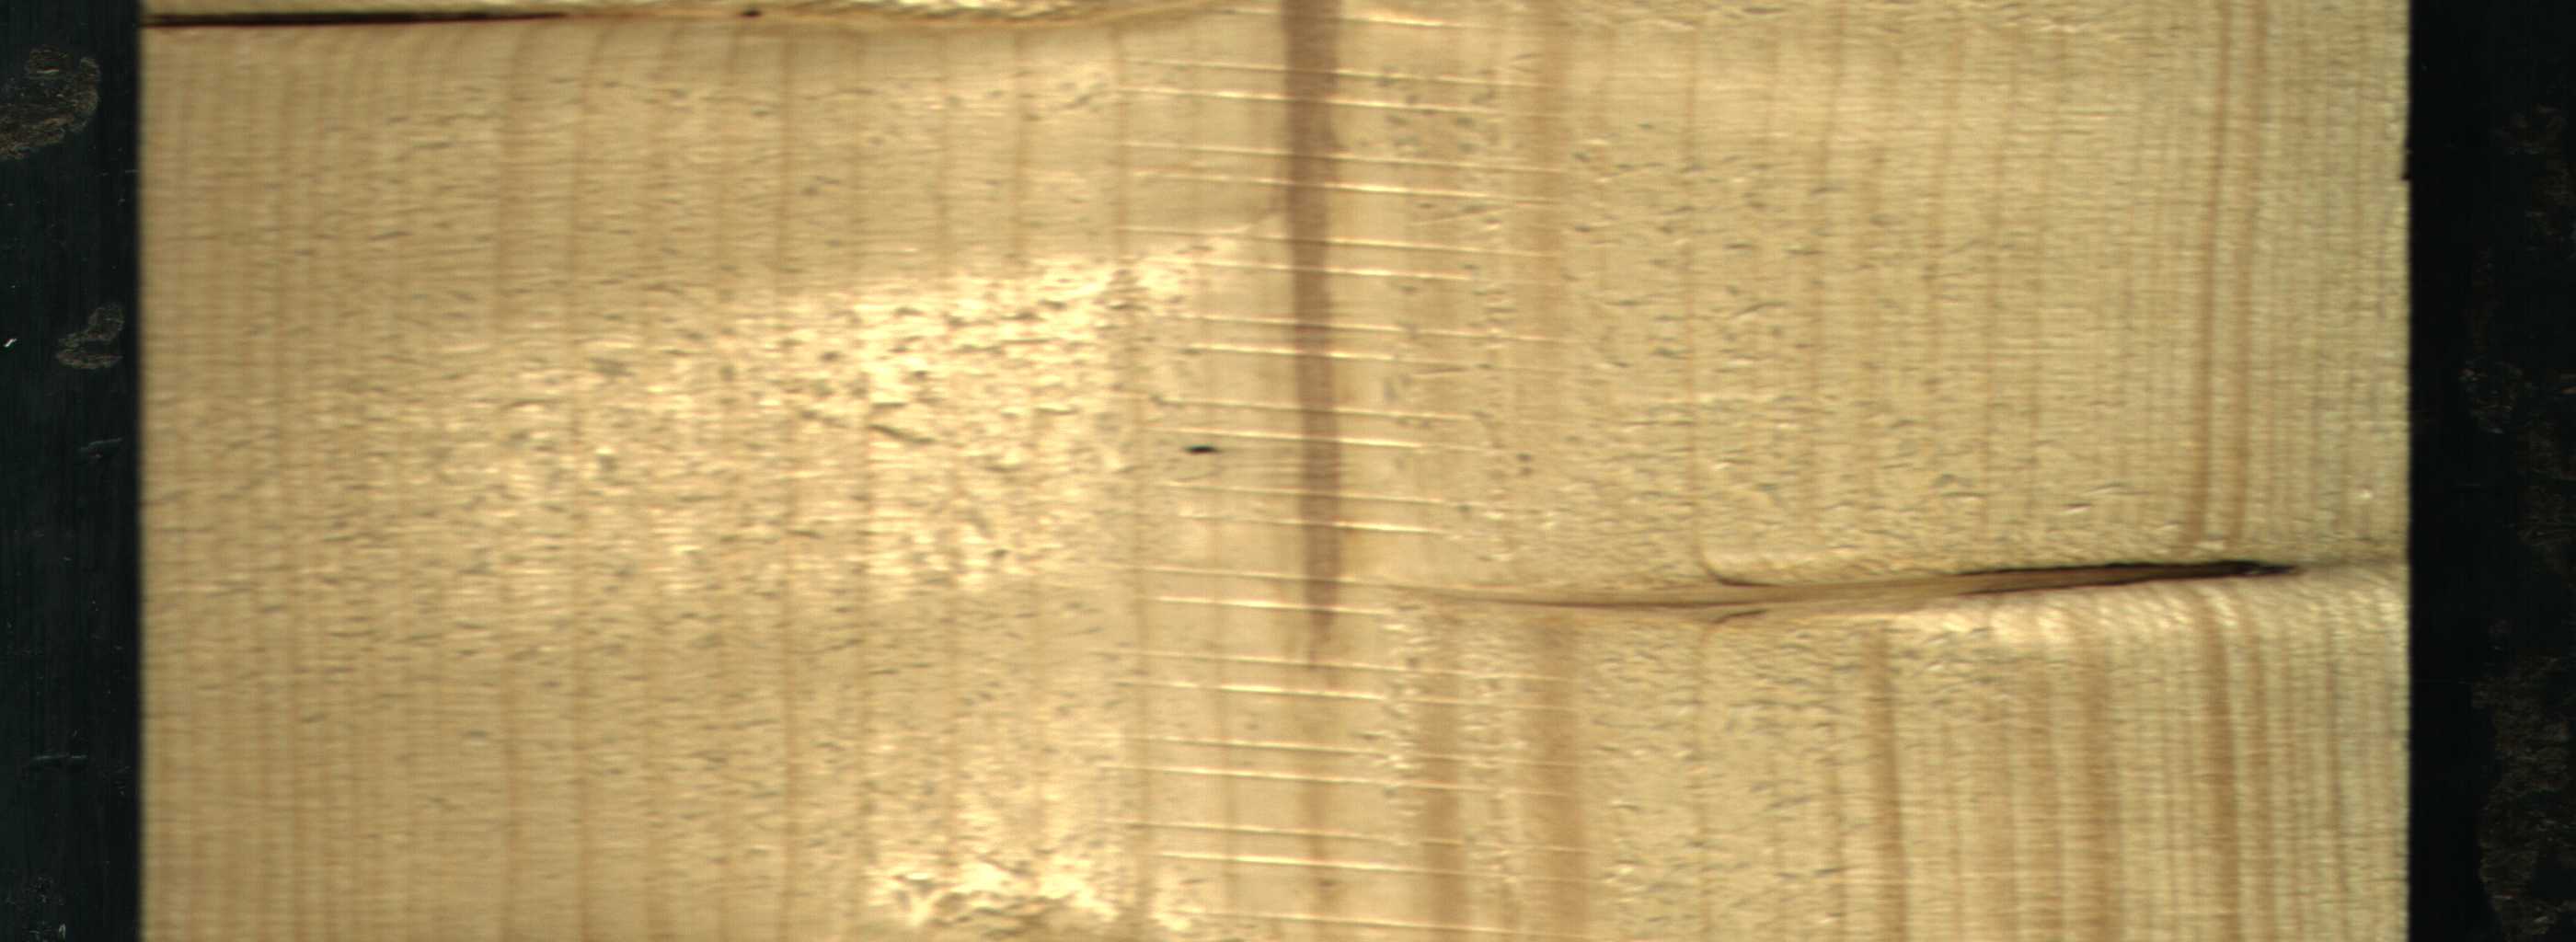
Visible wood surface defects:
Marrow
Dead_Knot
Dead_Knot